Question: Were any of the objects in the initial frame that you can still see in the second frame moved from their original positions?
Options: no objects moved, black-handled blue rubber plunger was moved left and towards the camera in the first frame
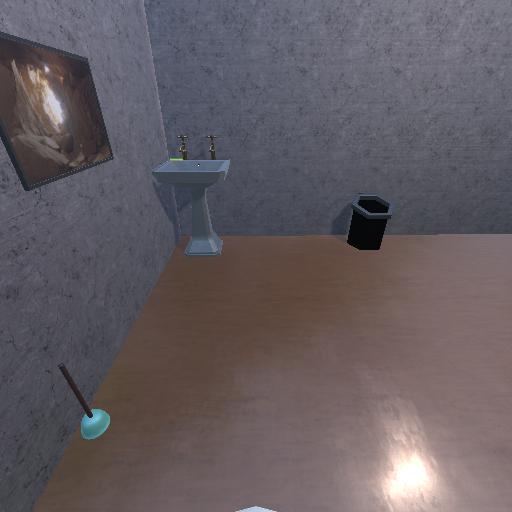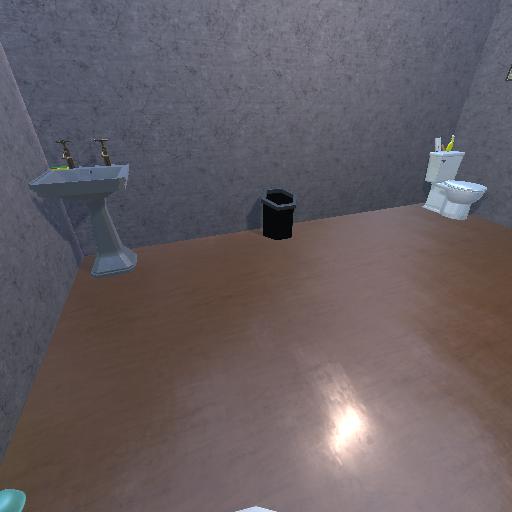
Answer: no objects moved